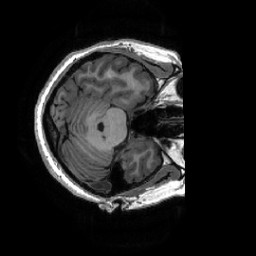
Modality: T1w
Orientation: axial
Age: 30
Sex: female
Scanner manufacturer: ge
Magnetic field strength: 3 T
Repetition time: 0.0073 s
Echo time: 0.003 s